Interaction volume radius: 5 \u00c5
Interaction volume height: 15 \u00c5
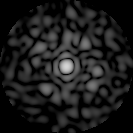
Disorder parameter: 0.8608